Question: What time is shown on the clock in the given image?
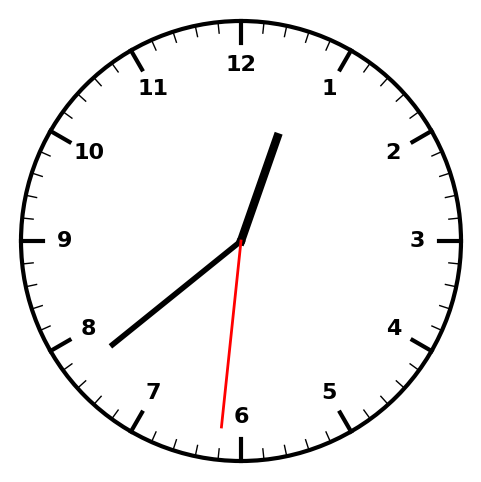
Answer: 12:38:31